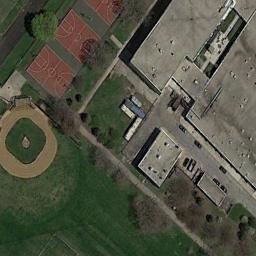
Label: basketball_court